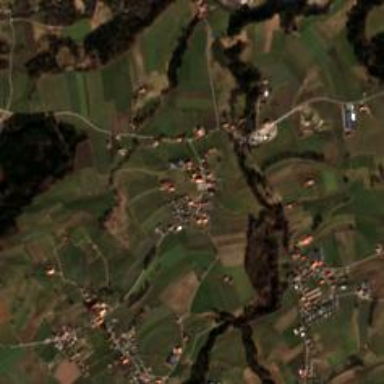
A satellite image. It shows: Village.